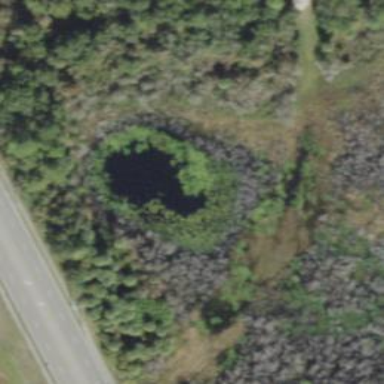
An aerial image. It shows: Pond with natural water.